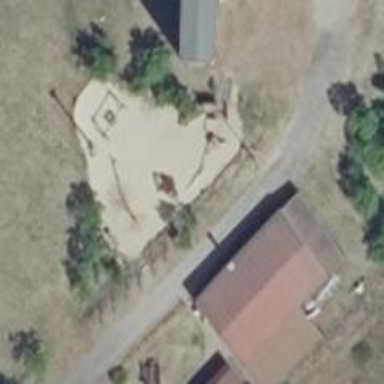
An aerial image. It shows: Playground area for leisure activities on the land.